Field crop: maize
Growth stage: 2
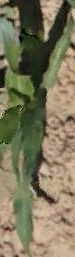
Species: maize